Question: Given a description of the three-view drawing of a solid figure, find the maximum number of small cubes that the solid figure can be composed of when the three-view constraints are met.
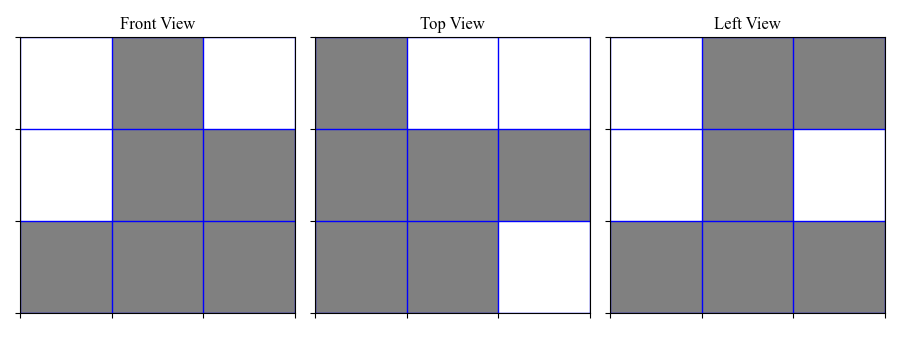
Answer: 10